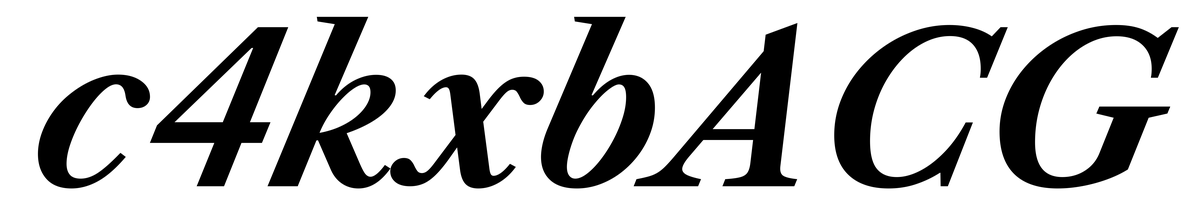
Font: LibreCaslonText-Italic_Bold_Italic